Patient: sex M, age 65
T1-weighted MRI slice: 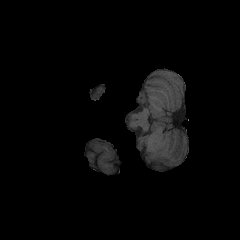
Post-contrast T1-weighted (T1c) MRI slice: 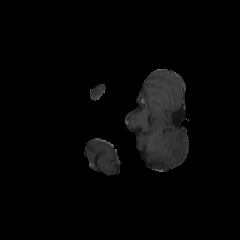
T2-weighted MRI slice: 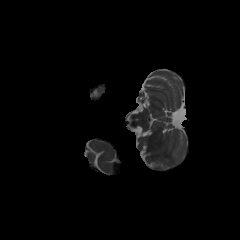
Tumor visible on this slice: no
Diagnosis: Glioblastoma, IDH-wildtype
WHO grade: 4